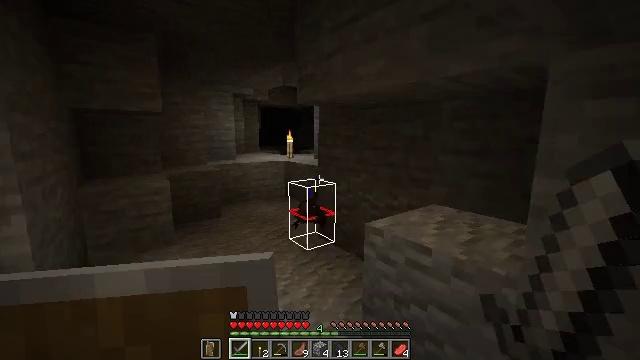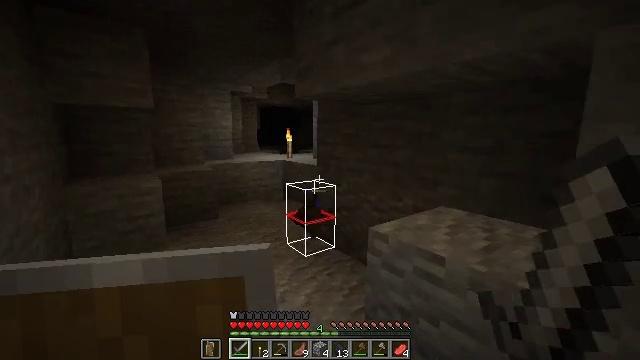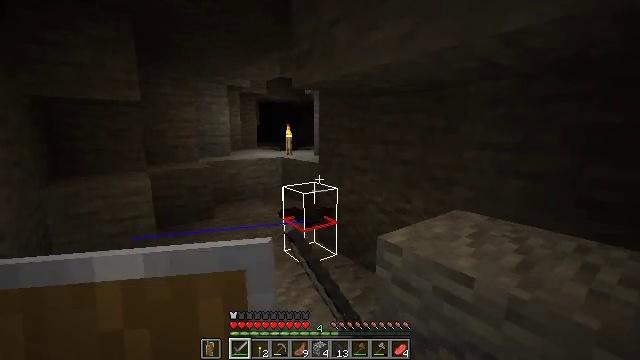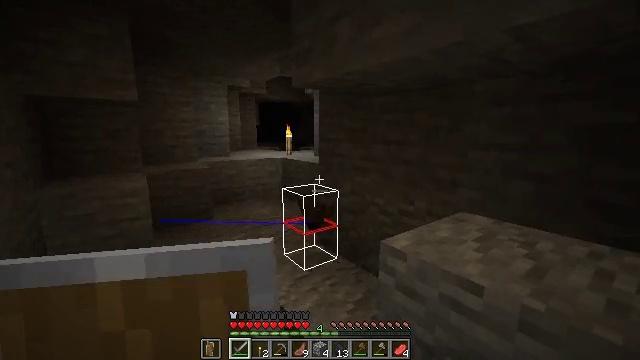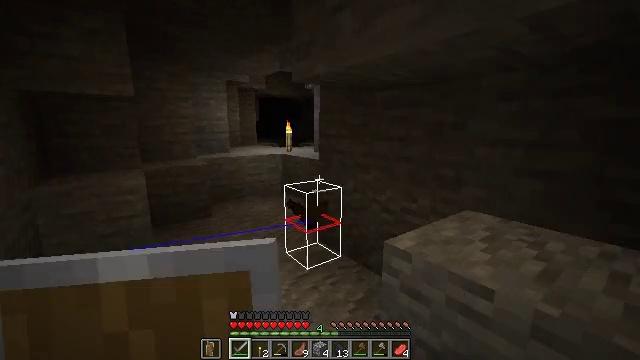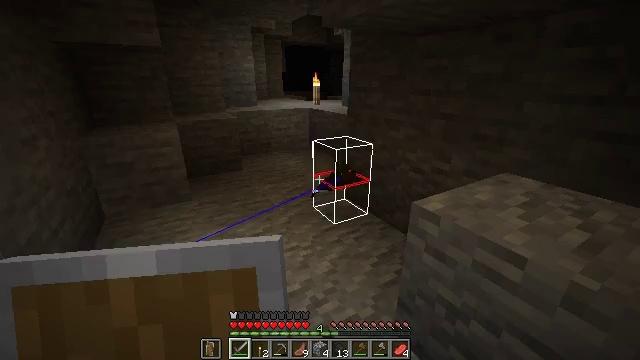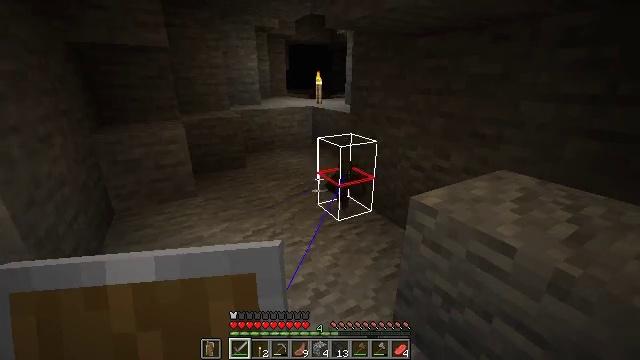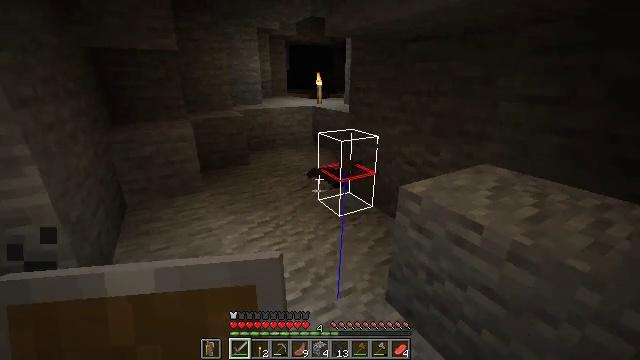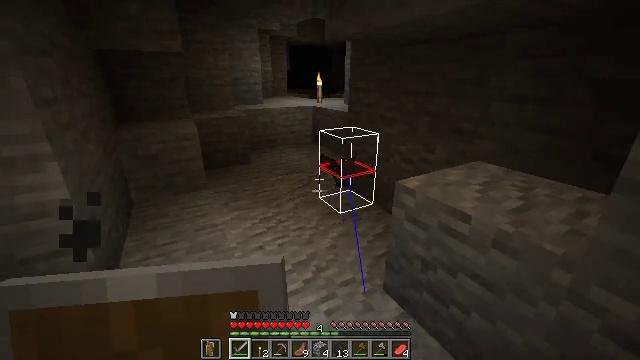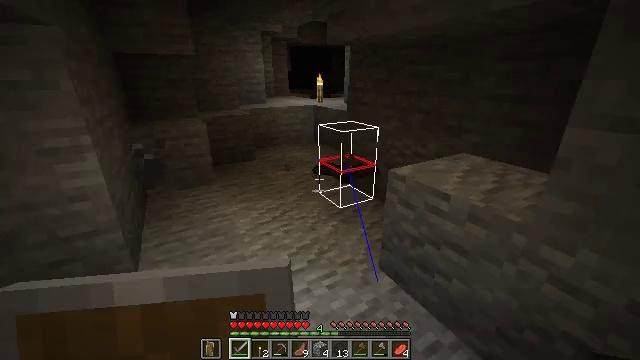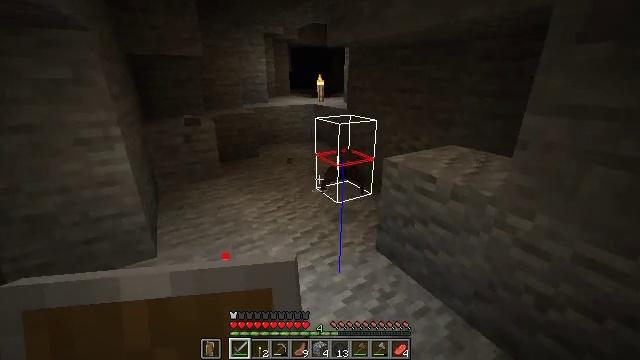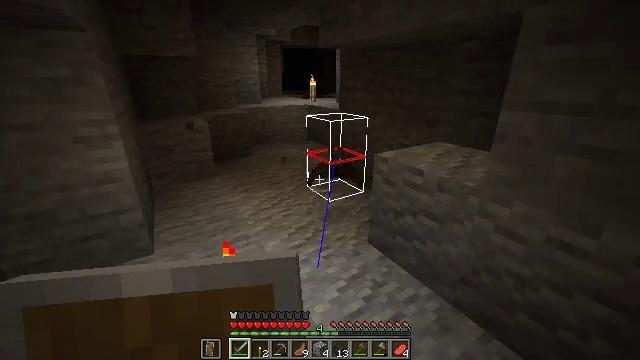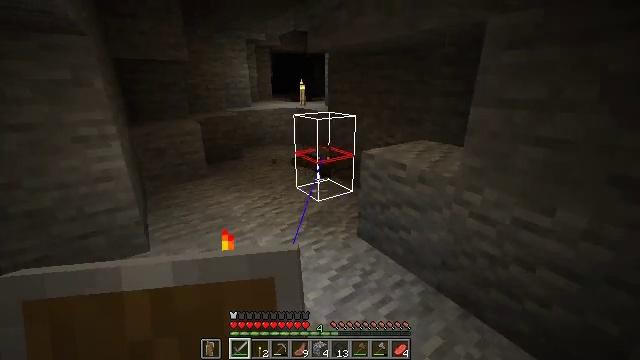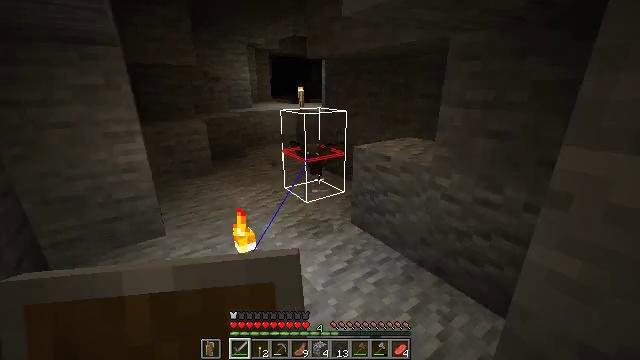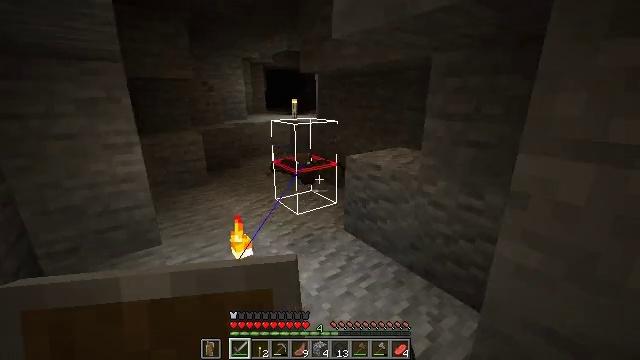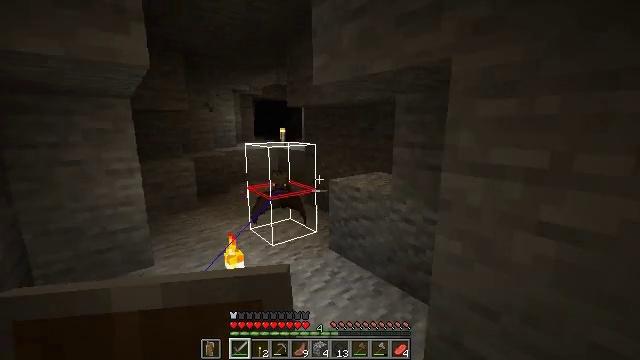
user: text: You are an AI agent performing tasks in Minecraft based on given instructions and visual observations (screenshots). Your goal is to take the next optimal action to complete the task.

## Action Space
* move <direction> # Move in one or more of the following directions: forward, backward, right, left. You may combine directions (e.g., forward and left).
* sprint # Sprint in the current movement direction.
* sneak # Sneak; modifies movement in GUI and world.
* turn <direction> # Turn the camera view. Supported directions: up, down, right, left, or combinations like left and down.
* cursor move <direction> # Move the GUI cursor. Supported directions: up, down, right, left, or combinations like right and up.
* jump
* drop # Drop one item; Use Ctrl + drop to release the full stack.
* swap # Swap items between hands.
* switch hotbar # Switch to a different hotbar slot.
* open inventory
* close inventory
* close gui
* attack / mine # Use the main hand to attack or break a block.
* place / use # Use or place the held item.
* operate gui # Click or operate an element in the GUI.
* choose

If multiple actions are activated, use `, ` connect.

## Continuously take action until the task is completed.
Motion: motion action
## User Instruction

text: Kill the bat.
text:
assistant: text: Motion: move forward, attack / mine
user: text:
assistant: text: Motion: attack / mine
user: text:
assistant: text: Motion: attack / mine
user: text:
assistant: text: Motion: attack / mine
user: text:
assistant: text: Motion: move back, turn left and down
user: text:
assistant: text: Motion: move back
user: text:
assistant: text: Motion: move back
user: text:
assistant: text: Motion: move back
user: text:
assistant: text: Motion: move back, attack / mine
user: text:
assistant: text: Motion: move back, attack / mine
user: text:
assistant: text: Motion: move back, turn right, attack / mine
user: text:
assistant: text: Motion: move back, turn right, attack / mine
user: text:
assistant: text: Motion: move back
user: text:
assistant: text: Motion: move back, turn right and up
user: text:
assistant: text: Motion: move back, turn right and up
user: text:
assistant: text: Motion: move back, turn up
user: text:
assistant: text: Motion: move back
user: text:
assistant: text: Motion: move back
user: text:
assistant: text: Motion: move back
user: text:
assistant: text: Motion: turn left
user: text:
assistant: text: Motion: turn left and down
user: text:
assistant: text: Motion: turn left, attack / mine
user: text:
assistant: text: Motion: turn left, attack / mine
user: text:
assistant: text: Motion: turn left and up, attack / mine
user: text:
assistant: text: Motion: attack / mine
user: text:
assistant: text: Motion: turn right
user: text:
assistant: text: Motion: no_op